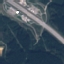
Label: Highway